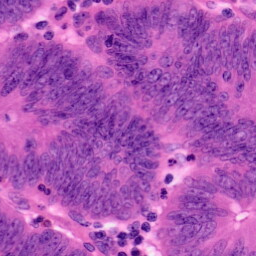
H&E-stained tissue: Colon